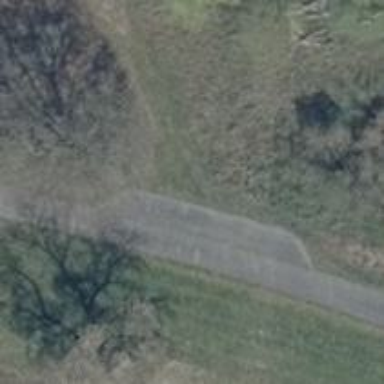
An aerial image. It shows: Passing place on the road.